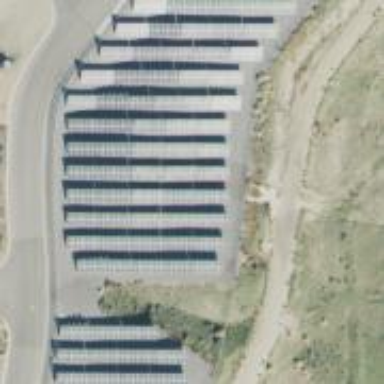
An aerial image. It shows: Solar power generator using photovoltaic method with solar photovoltaic panel types.